Question: What is the measurement shown in the image?
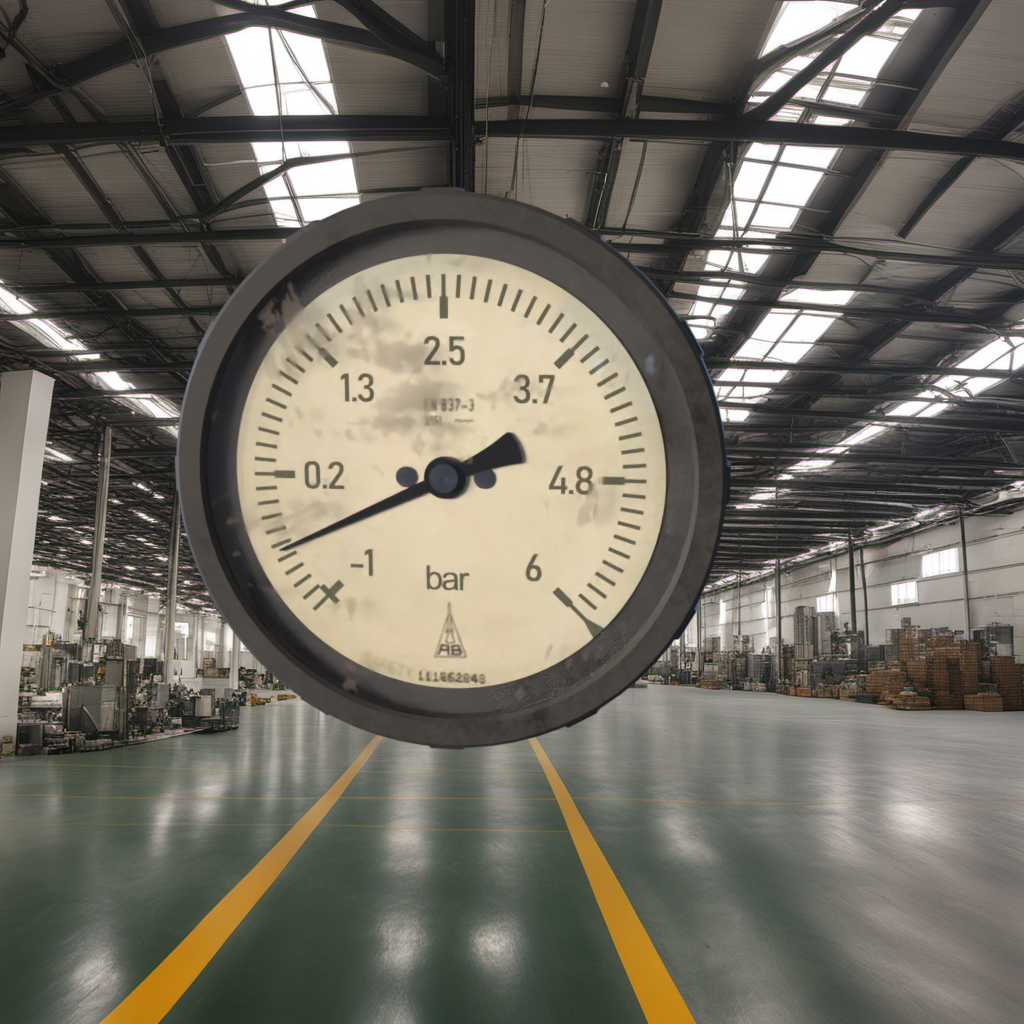
Answer: The result is -0.47
Question: What is the value range of the measurement in the image?
Answer: The range is from -1 to 6
Question: What is the minimum and maximum value range of the measurement in the image?
Answer: The minimum value is -1 and the maximum value is 6